Question: I'm a member of a small but fairly sociable online forum, and just for fun we've been plotting a chart of who's met who in real life. Here's what it looked like fairly recently.
(The colour is the "distance" from the currently-selected user, e.g., yellow is someone who's met someone who's met them. And no, I'm not Zak.) Apologies for the faded lines, they don't seem to have weathered the SO upload process very well.

It's generated as SVG, with a big block of JSON defining who's met who. The position (x,y) of each member on the chart is hard-coded into that JSON. Until now, it's been fairly easy to cope when someone meets someone else - at worst, maybe two or three people need to be shuffled around - but it does involve editing the co-ordinates manually. And now that the European and North American contingents are meeting up, and a few on the periphery are showing up at meets, all hell is breaking loose...
We can put some effort into making all the nodes draggable, which would make the job of re-arranging a bit less tiresome. But it seems more sensible to let the computer take care of positioning them, especially as the problem will only get harder with more members.
So, does anyone know of an algorithm for positioning these nodes on the chart, based on which other nodes they're linked with?
Ideally, it would
- - - -
but if it gets us close enough to tweak it, that's progress.
And, what's the real name for these charts? I believe they're called "link charts", but I'm not getting good results from Google using that name or anything else I can think of.
We'll likely be implementing this in PHP or Javascript, but right now it's how to begin approaching the problem that's the bigger question.
Some great answers coming already. I would be very interested in the actual algorithm(s) used, though, as well as tools that do the job.
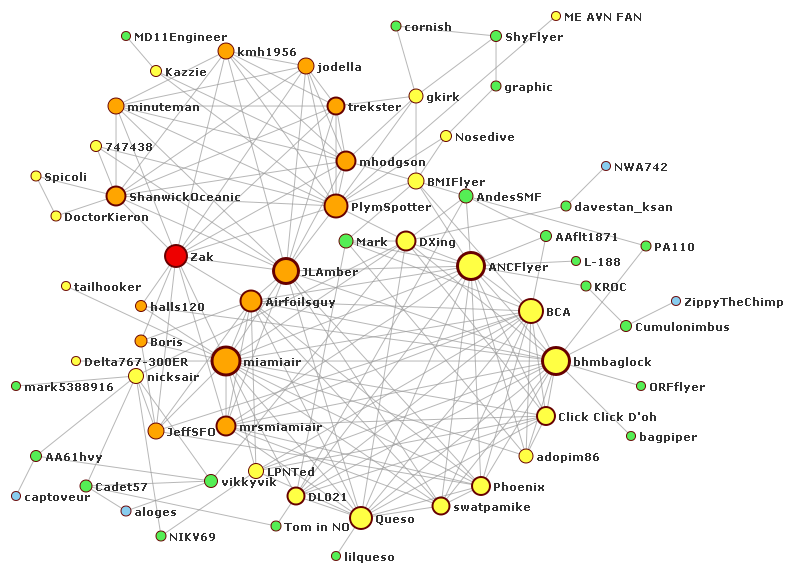
Answer: What you are looking for are f.e. <URL>.